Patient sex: F
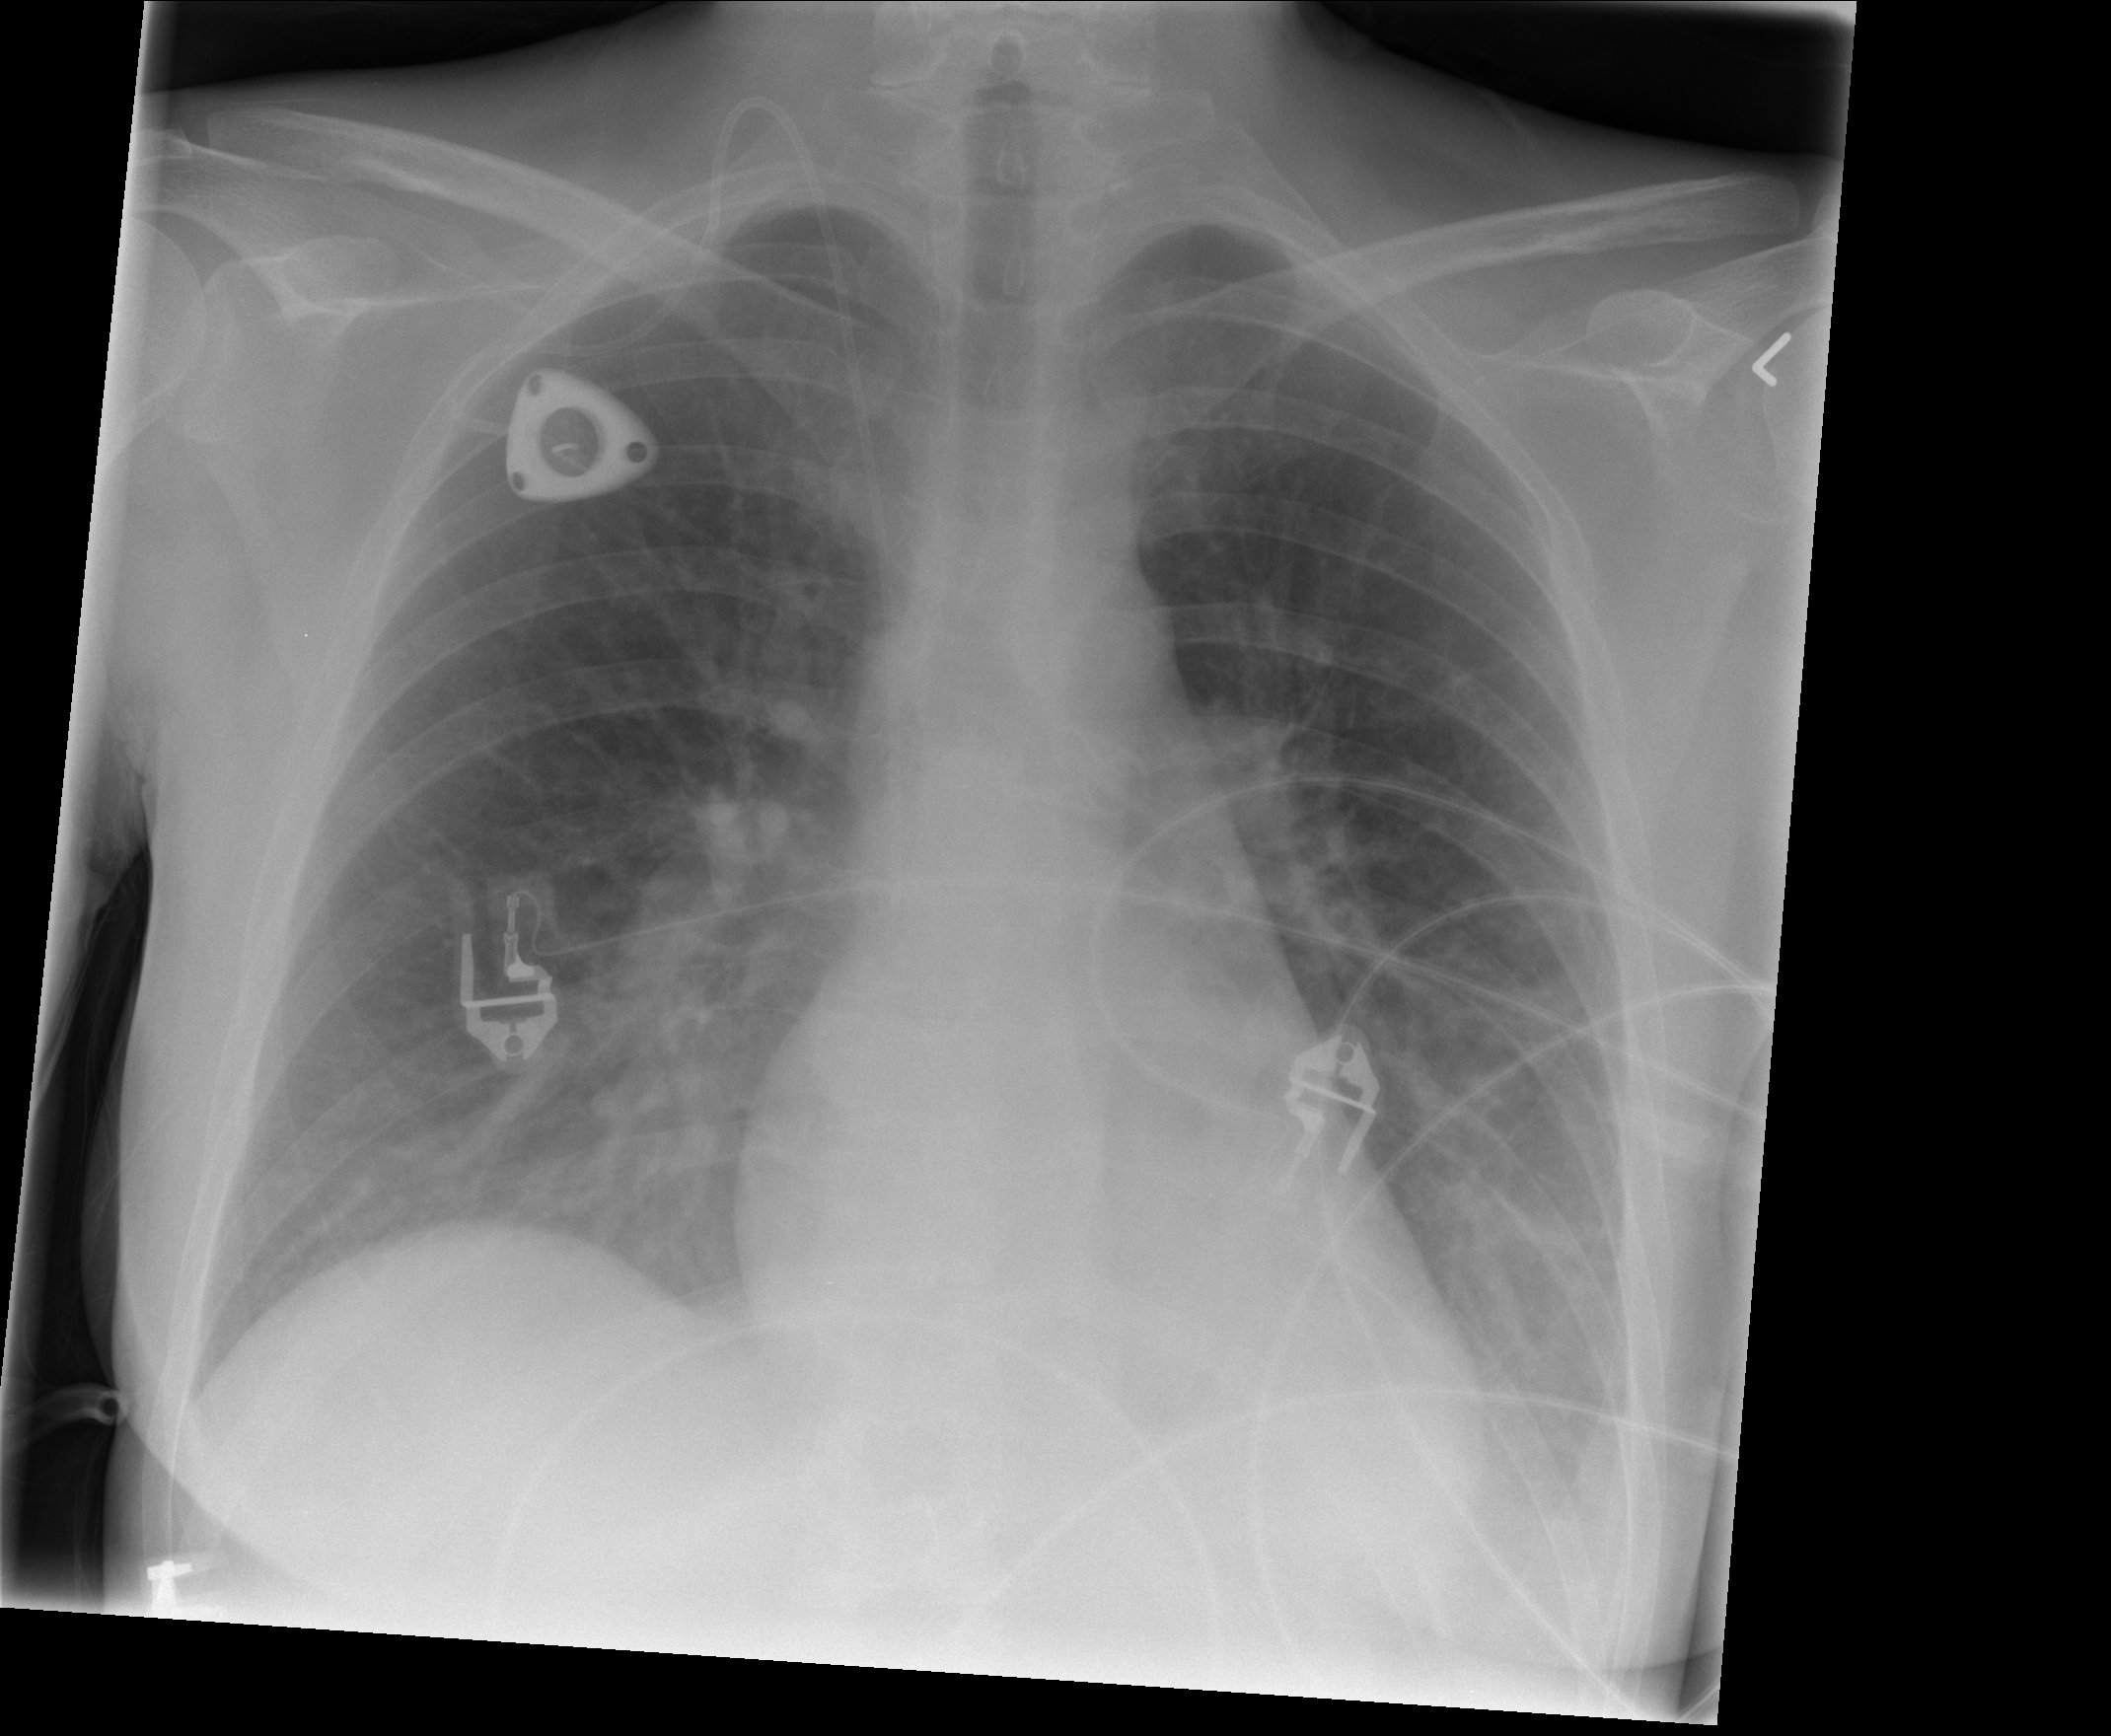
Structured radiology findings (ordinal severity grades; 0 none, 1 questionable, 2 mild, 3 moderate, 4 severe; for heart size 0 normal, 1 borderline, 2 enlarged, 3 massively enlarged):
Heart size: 0
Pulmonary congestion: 0
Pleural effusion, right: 0
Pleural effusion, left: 2
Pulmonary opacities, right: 2
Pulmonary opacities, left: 1
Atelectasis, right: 2
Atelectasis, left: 2